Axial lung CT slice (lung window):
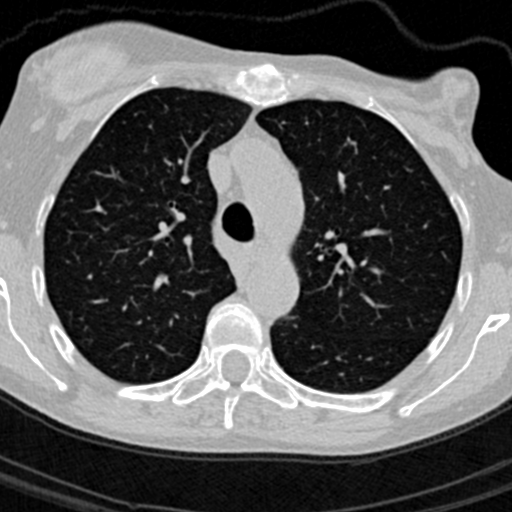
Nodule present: no